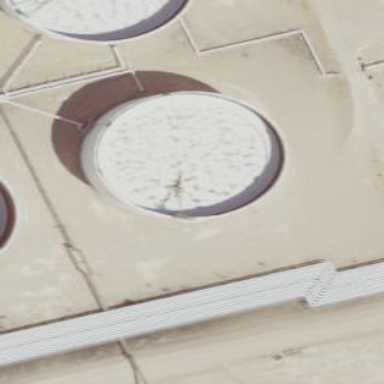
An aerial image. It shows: Silo.